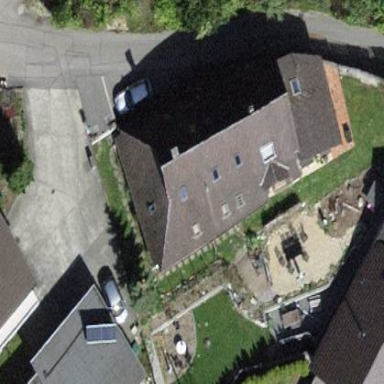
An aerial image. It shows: Terrace building.